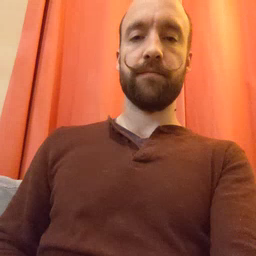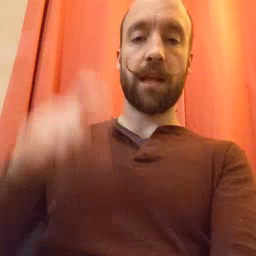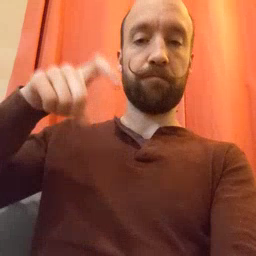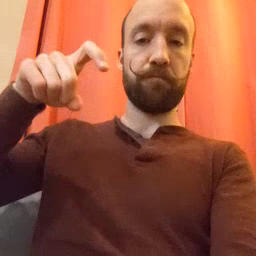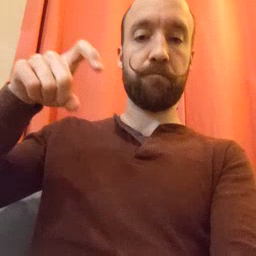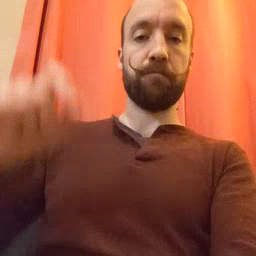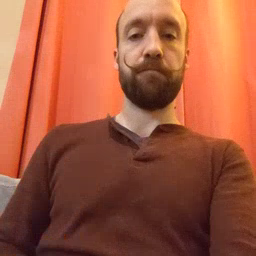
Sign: time